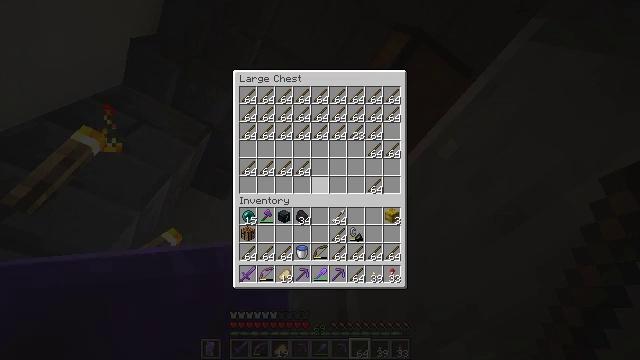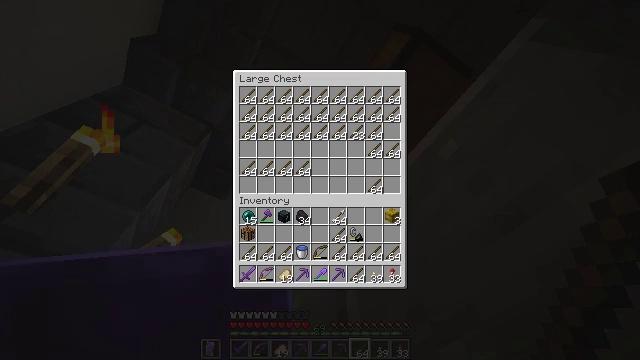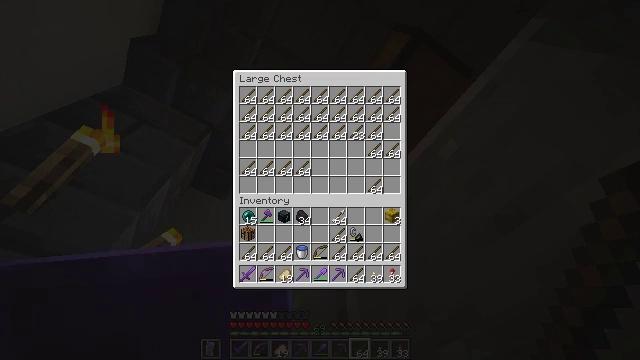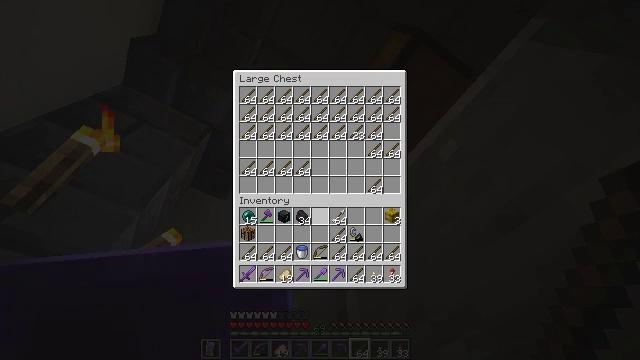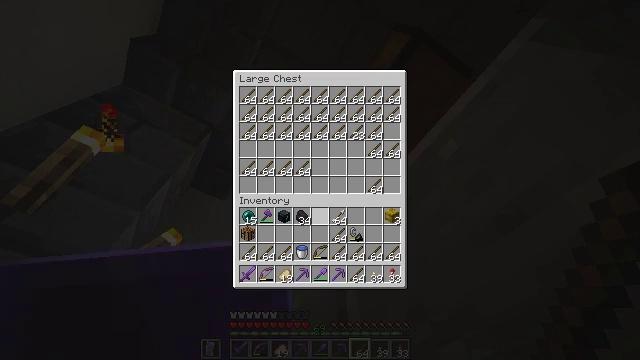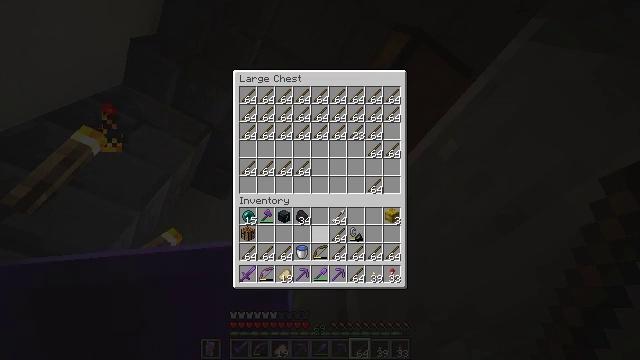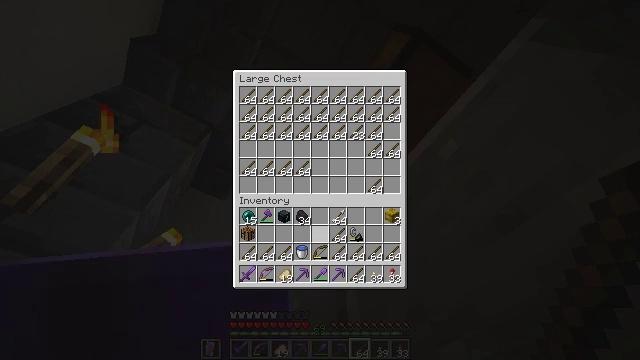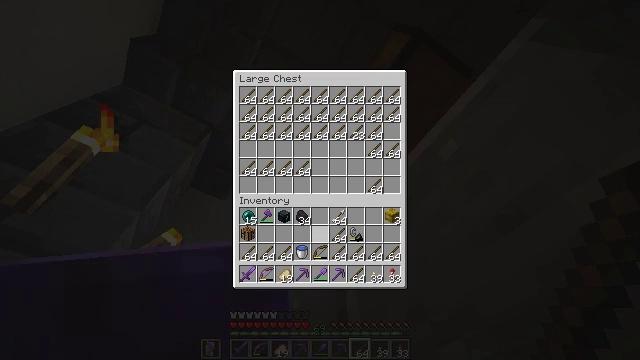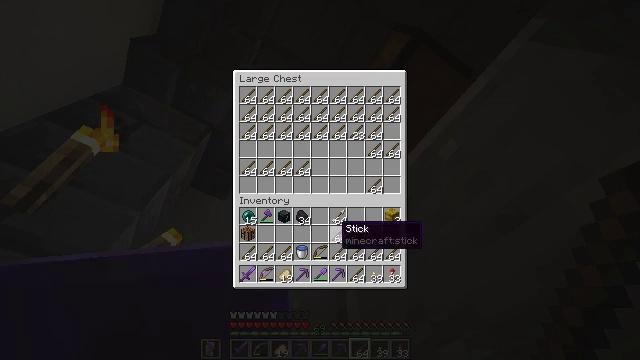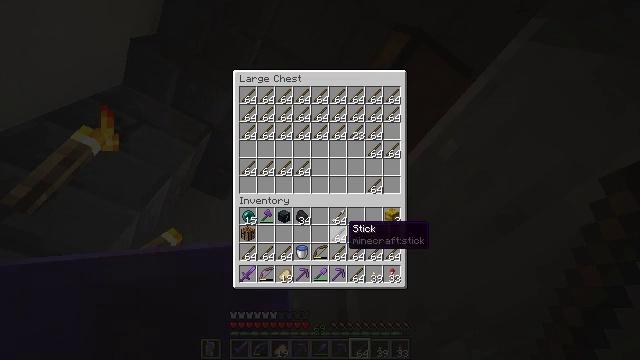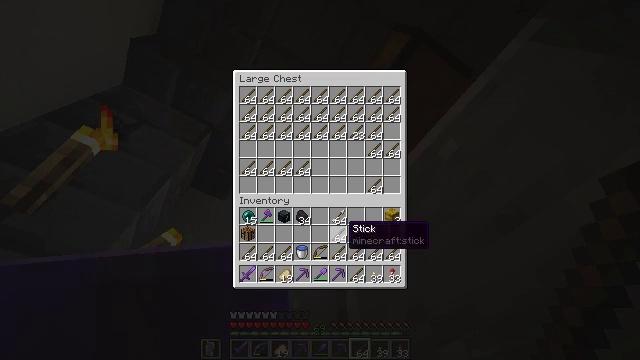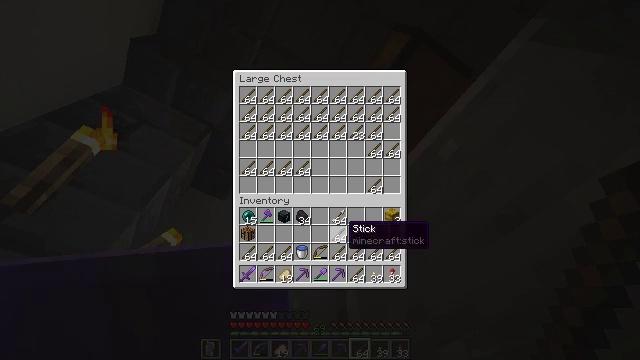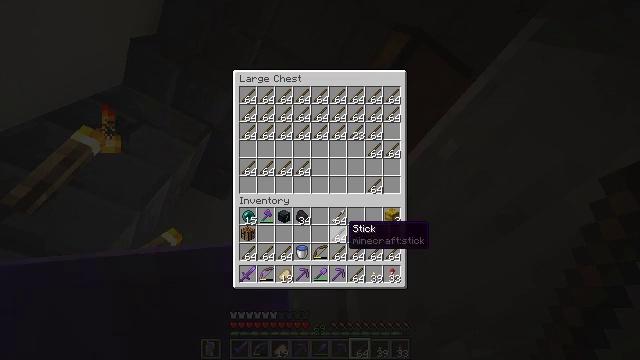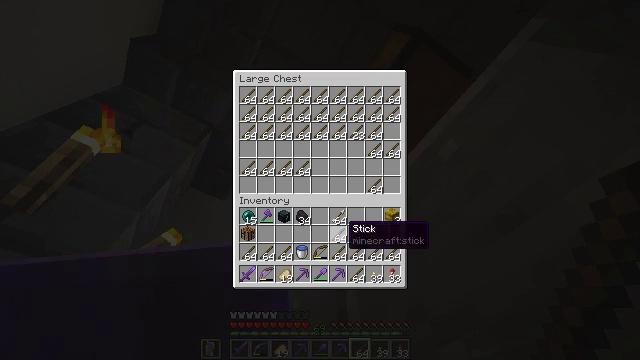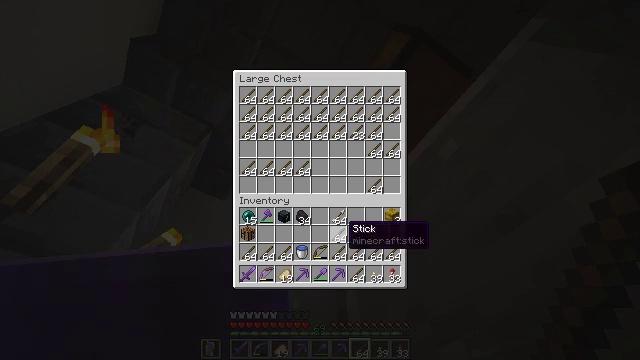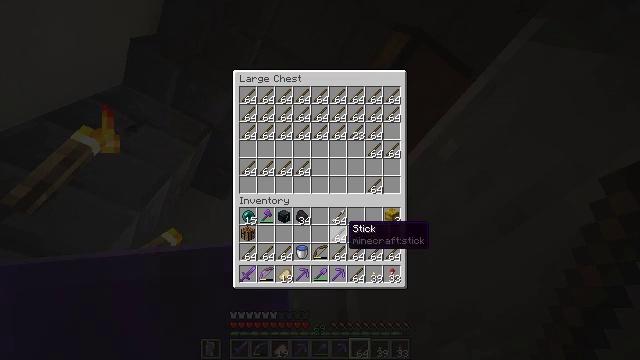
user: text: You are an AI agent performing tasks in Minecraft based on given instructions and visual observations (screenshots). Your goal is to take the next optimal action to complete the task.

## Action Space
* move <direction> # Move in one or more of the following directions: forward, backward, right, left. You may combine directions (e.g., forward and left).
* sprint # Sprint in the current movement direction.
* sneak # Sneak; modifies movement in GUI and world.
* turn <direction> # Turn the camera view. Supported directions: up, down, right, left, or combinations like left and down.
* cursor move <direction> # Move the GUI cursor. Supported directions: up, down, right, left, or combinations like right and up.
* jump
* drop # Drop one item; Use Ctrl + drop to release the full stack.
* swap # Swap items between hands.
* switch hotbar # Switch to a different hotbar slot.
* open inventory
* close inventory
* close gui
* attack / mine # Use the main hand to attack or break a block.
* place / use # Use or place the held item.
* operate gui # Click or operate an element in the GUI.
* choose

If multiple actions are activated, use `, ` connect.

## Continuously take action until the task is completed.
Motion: motion action
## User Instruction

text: Smash the lime shulker box to carry it in your inventory.
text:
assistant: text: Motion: turn down
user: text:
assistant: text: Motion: no_op
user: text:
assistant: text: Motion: turn down
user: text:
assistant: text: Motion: turn down
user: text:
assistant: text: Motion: turn down
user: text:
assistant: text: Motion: no_op
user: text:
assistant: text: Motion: no_op
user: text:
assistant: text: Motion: turn right
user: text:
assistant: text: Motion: turn right
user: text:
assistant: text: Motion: no_op
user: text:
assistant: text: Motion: no_op
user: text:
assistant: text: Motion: no_op
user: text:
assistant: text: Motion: no_op
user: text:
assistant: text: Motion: no_op
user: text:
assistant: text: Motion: no_op
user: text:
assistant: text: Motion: no_op
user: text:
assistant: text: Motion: no_op
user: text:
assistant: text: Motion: attack / mine
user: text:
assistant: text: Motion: attack / mine
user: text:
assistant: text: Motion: attack / mine
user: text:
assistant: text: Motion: no_op
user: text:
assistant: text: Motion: turn down
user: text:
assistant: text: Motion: no_op
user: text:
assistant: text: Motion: no_op
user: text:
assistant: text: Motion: no_op
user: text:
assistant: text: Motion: no_op
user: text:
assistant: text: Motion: no_op
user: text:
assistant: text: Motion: no_op
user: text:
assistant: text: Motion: no_op
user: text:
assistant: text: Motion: no_op